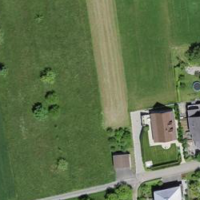
EUNIS habitat code: 25
Species observed at this site:
Falco tinnunculus